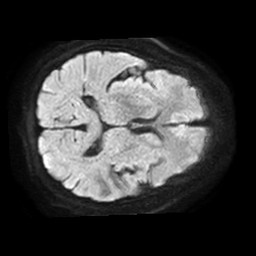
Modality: TRACE
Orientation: axial
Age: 69
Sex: female
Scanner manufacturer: philips
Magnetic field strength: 1.5 T
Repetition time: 3.393 s
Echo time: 0.06922 s